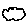
Label: cloud